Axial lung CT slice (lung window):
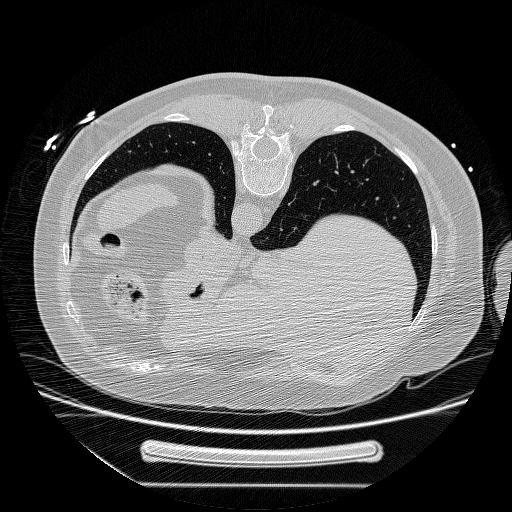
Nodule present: no